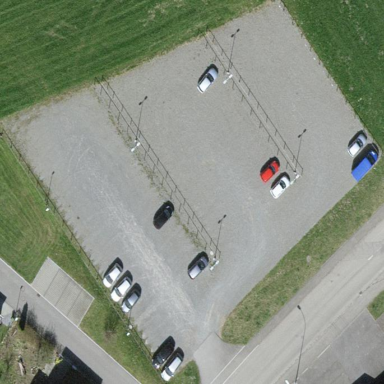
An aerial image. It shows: Parking area with surface.